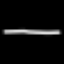
Label: line